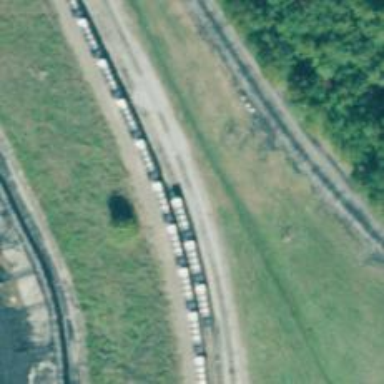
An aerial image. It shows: Rail spur service.